Lunar surface albedo tile
Center latitude: 2.613
Center longitude: 43.151
Resolution (meters per pixel, mean): 133.62
Tile area (km^2): 18262.04
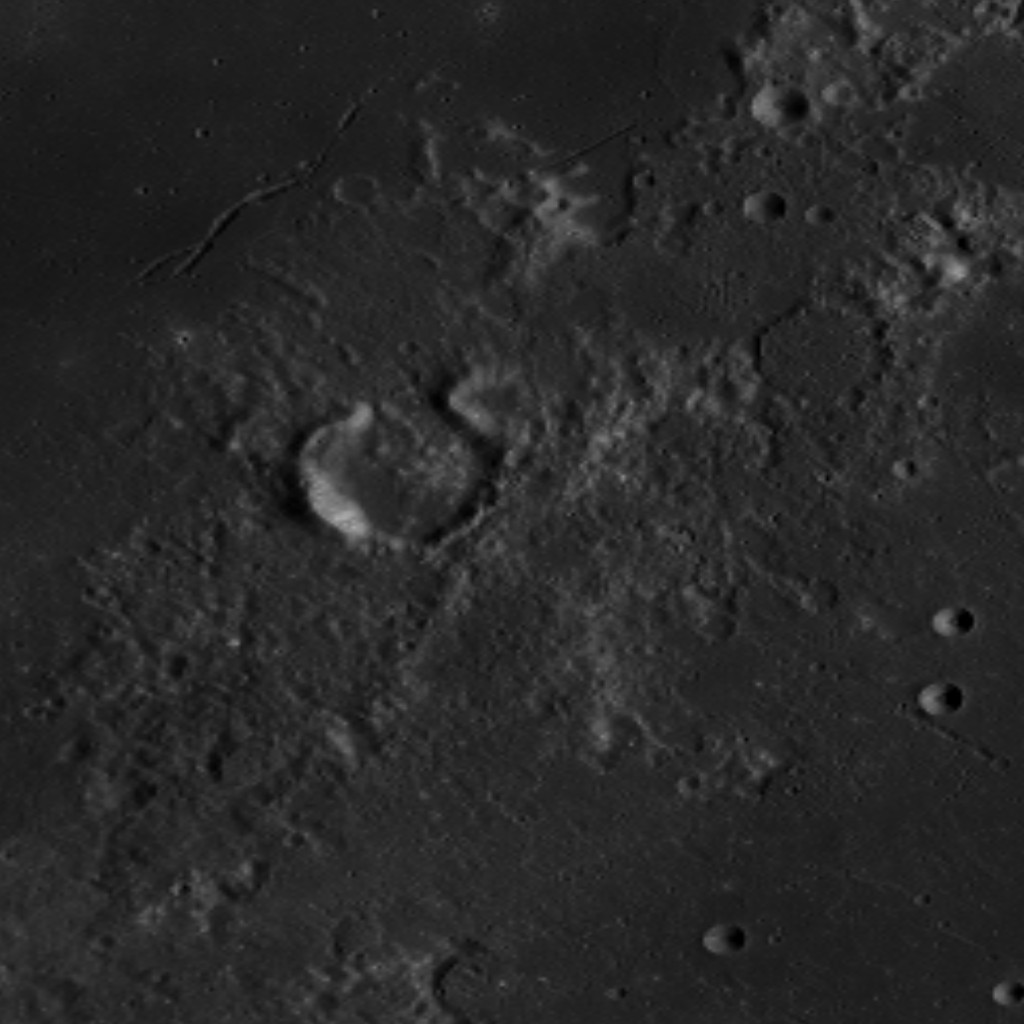